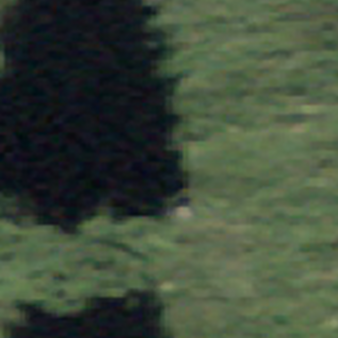
Label: other